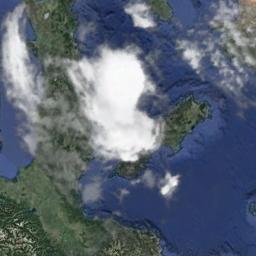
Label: cloud